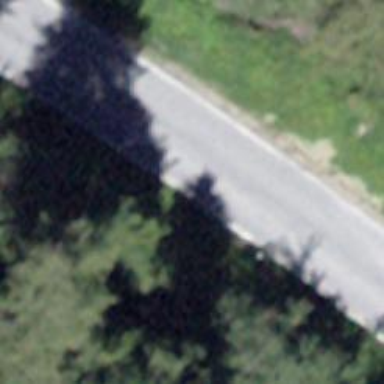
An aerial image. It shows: Tertiary road.